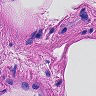
Metastatic tissue present: no